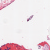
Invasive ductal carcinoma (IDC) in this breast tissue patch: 0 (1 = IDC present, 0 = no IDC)